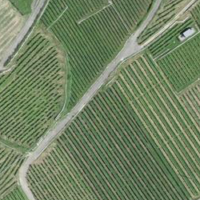
EUNIS habitat code: 40
Species observed at this site:
Galium mollugo
Erodium cicutarium
Senecio vulgaris
Himantoglossum hircinum
Asplenium ceterach
Veronica persica